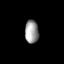
Tissue: lung
Cell type: Endothelial cells
Senescence score: 0.5815
Nuclear area (px): 306
Mean DAPI intensity: 156.454